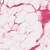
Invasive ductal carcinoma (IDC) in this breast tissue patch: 0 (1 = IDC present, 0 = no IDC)